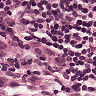
Metastatic tissue present: no